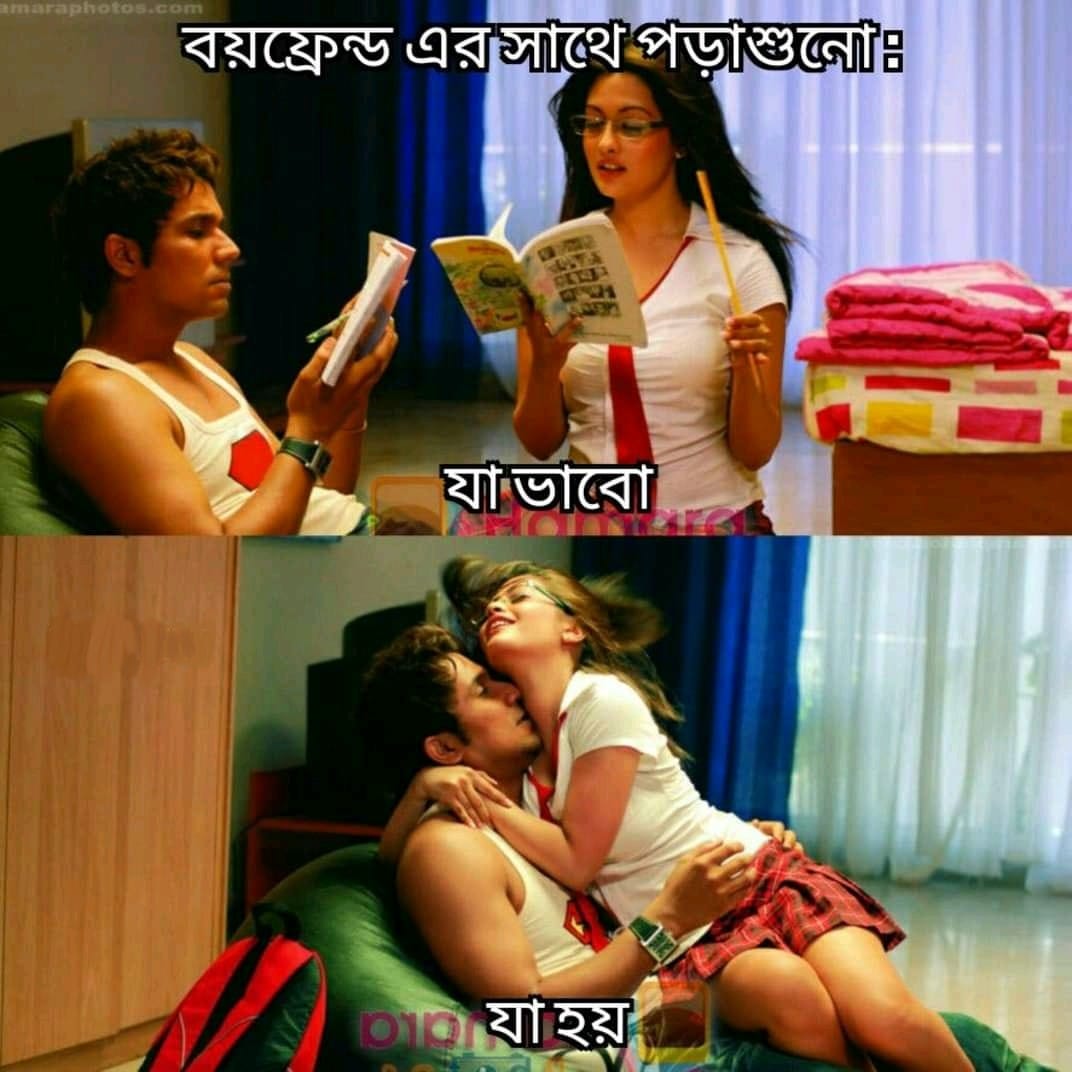
Caption:  বয়ফ্রেন্ড এর সাথে পড়াশুনো    যা ভাবো     যা হয়
Label: non-hate